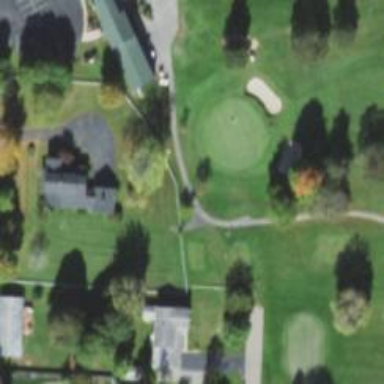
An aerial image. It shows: Path designated for golf carts.